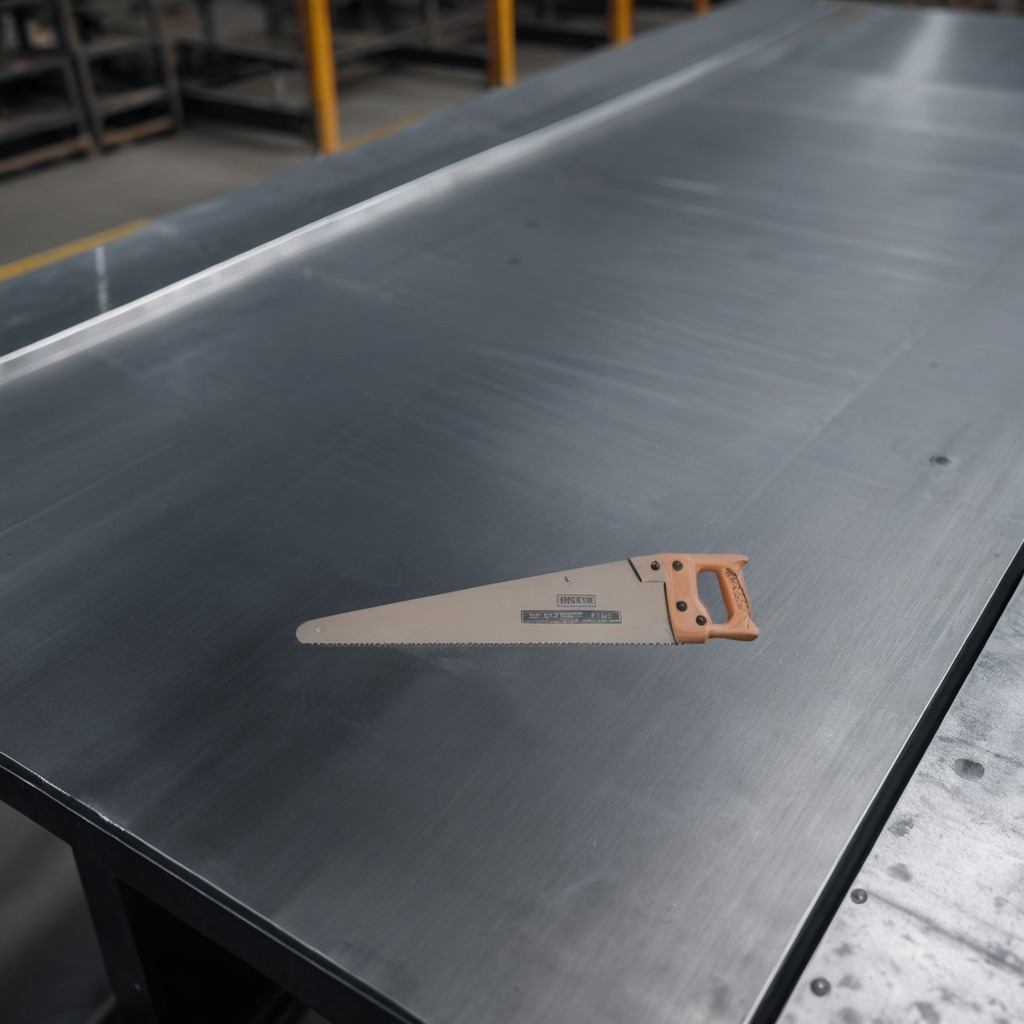
A handheld metal saw is lying on a cold steel table in a mining workshop.